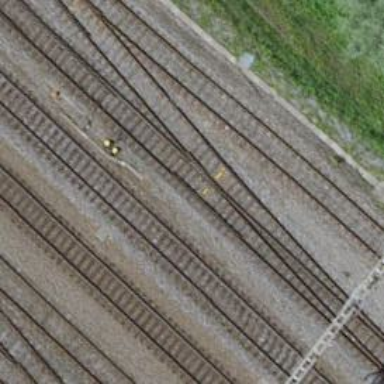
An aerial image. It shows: Single-track electrified railway siding with contact line.